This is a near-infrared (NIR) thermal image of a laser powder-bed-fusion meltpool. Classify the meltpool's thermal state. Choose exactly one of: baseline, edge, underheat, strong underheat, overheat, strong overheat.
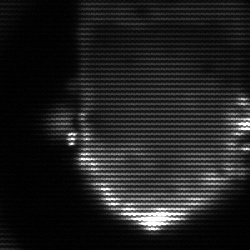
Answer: baseline